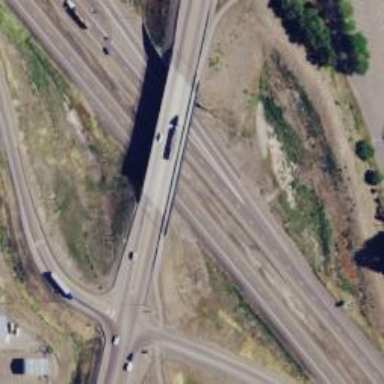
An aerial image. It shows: Motorway junction.